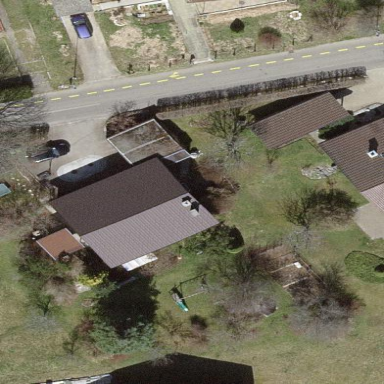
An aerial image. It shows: Detached building with gabled roof oriented along its length.